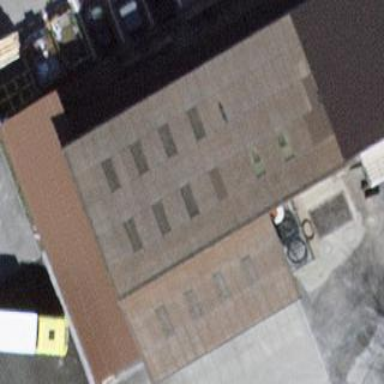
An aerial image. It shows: Industrial building.